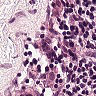
Metastatic tissue present: no